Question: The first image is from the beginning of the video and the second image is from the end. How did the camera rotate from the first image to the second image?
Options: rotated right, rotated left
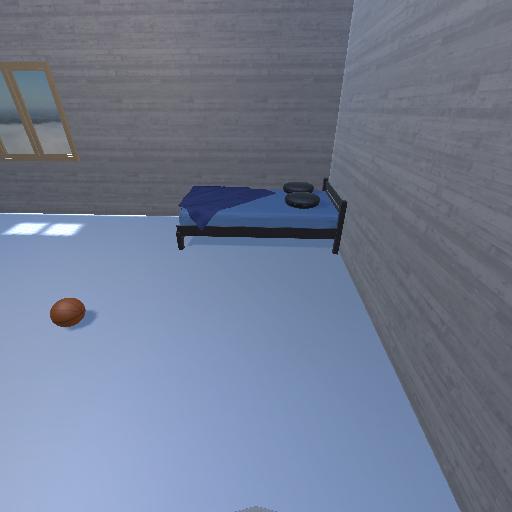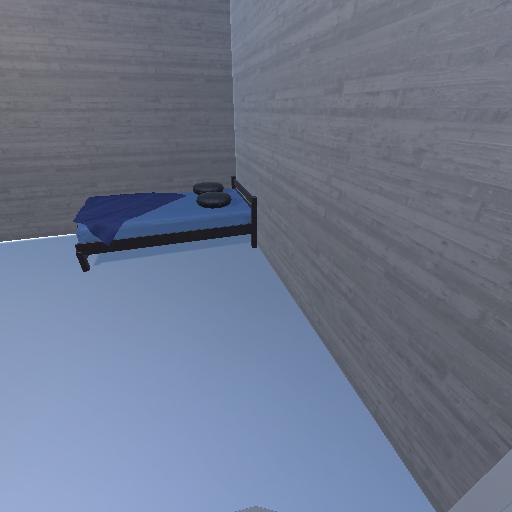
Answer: rotated right